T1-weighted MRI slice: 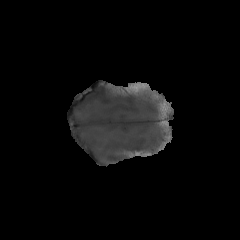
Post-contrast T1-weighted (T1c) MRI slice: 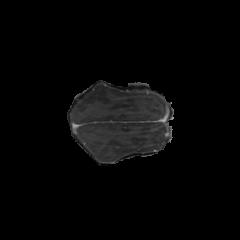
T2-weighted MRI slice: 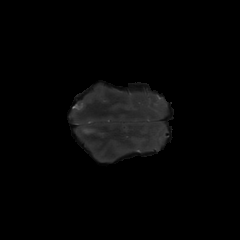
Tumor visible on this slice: yes